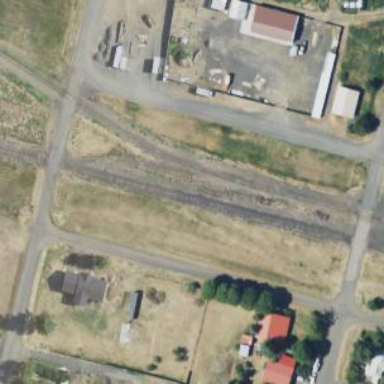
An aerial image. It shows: Railway siding for service.